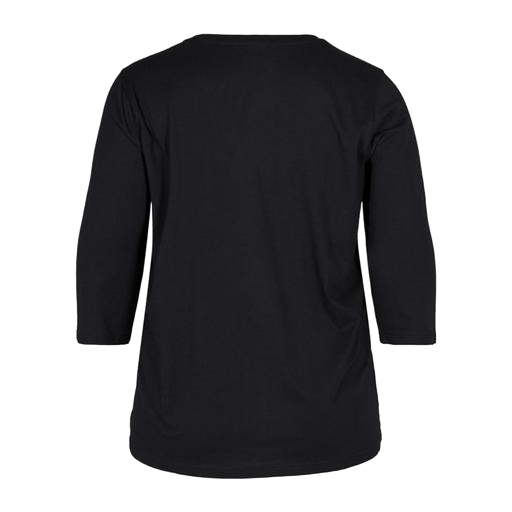
black plus size printed t-shirt only macy, black three-quarter-sleeve top only macy, black three-quarter-sleeve scoop-neck t-shirt only macy, white background